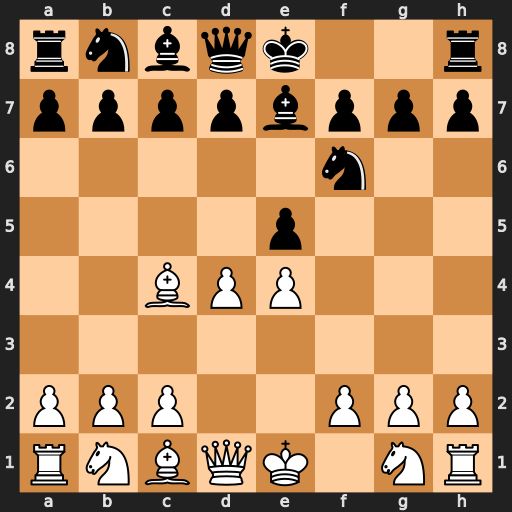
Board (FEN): rnbqk2r/ppppbppp/5n2/4p3/2BPP3/8/PPP2PPP/RNBQK1NR
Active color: w
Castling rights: KQkq
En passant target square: -
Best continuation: dxe5 Nxe4 Qd5 O-O Qxe4